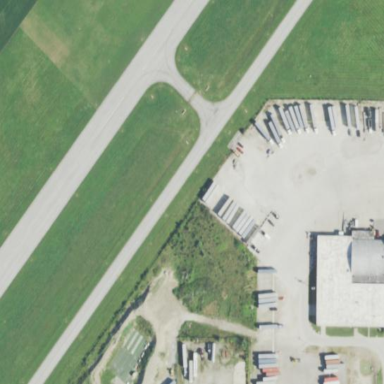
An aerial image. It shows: View of taxiway at the airport.